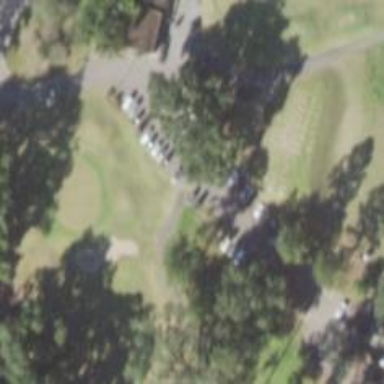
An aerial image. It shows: Path designated for golf carts.